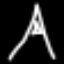
Label: The Eiffel Tower